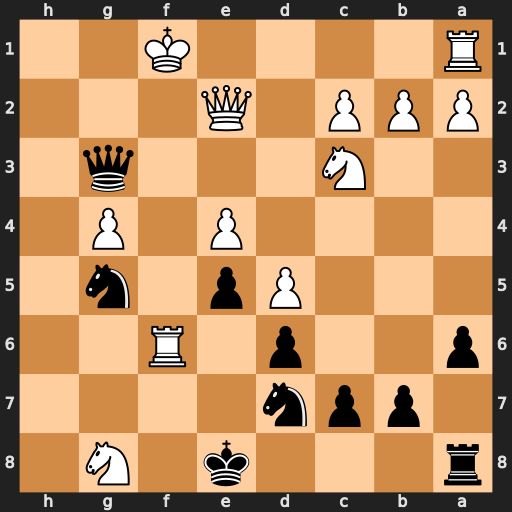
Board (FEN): r3k1N1/1ppn4/p2p1R2/3Pp1n1/4P1P1/2N3q1/PPP1Q3/R4K2
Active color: b
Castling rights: q
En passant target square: -
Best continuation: Nxf6 Nxf6+ Ke7